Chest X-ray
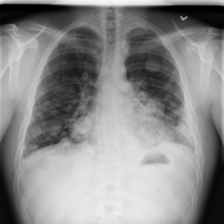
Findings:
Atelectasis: negative
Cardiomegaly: negative
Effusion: negative
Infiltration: negative
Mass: negative
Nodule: negative
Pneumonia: negative
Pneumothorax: negative
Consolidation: negative
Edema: negative
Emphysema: negative
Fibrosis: negative
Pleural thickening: negative
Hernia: negative